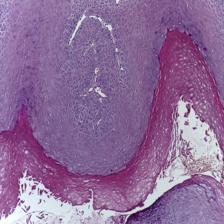
Diagnosis: OSCC